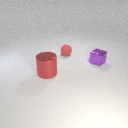
small red rubber sphere to the right of large red metal cylinder